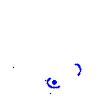
Particle: electron